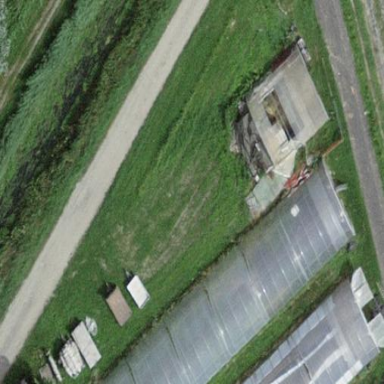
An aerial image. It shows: Greenhouse.